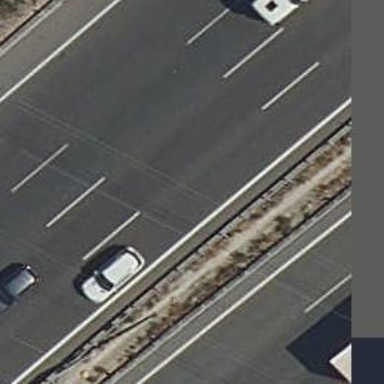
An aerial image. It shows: Asphalt motorway.